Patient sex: M
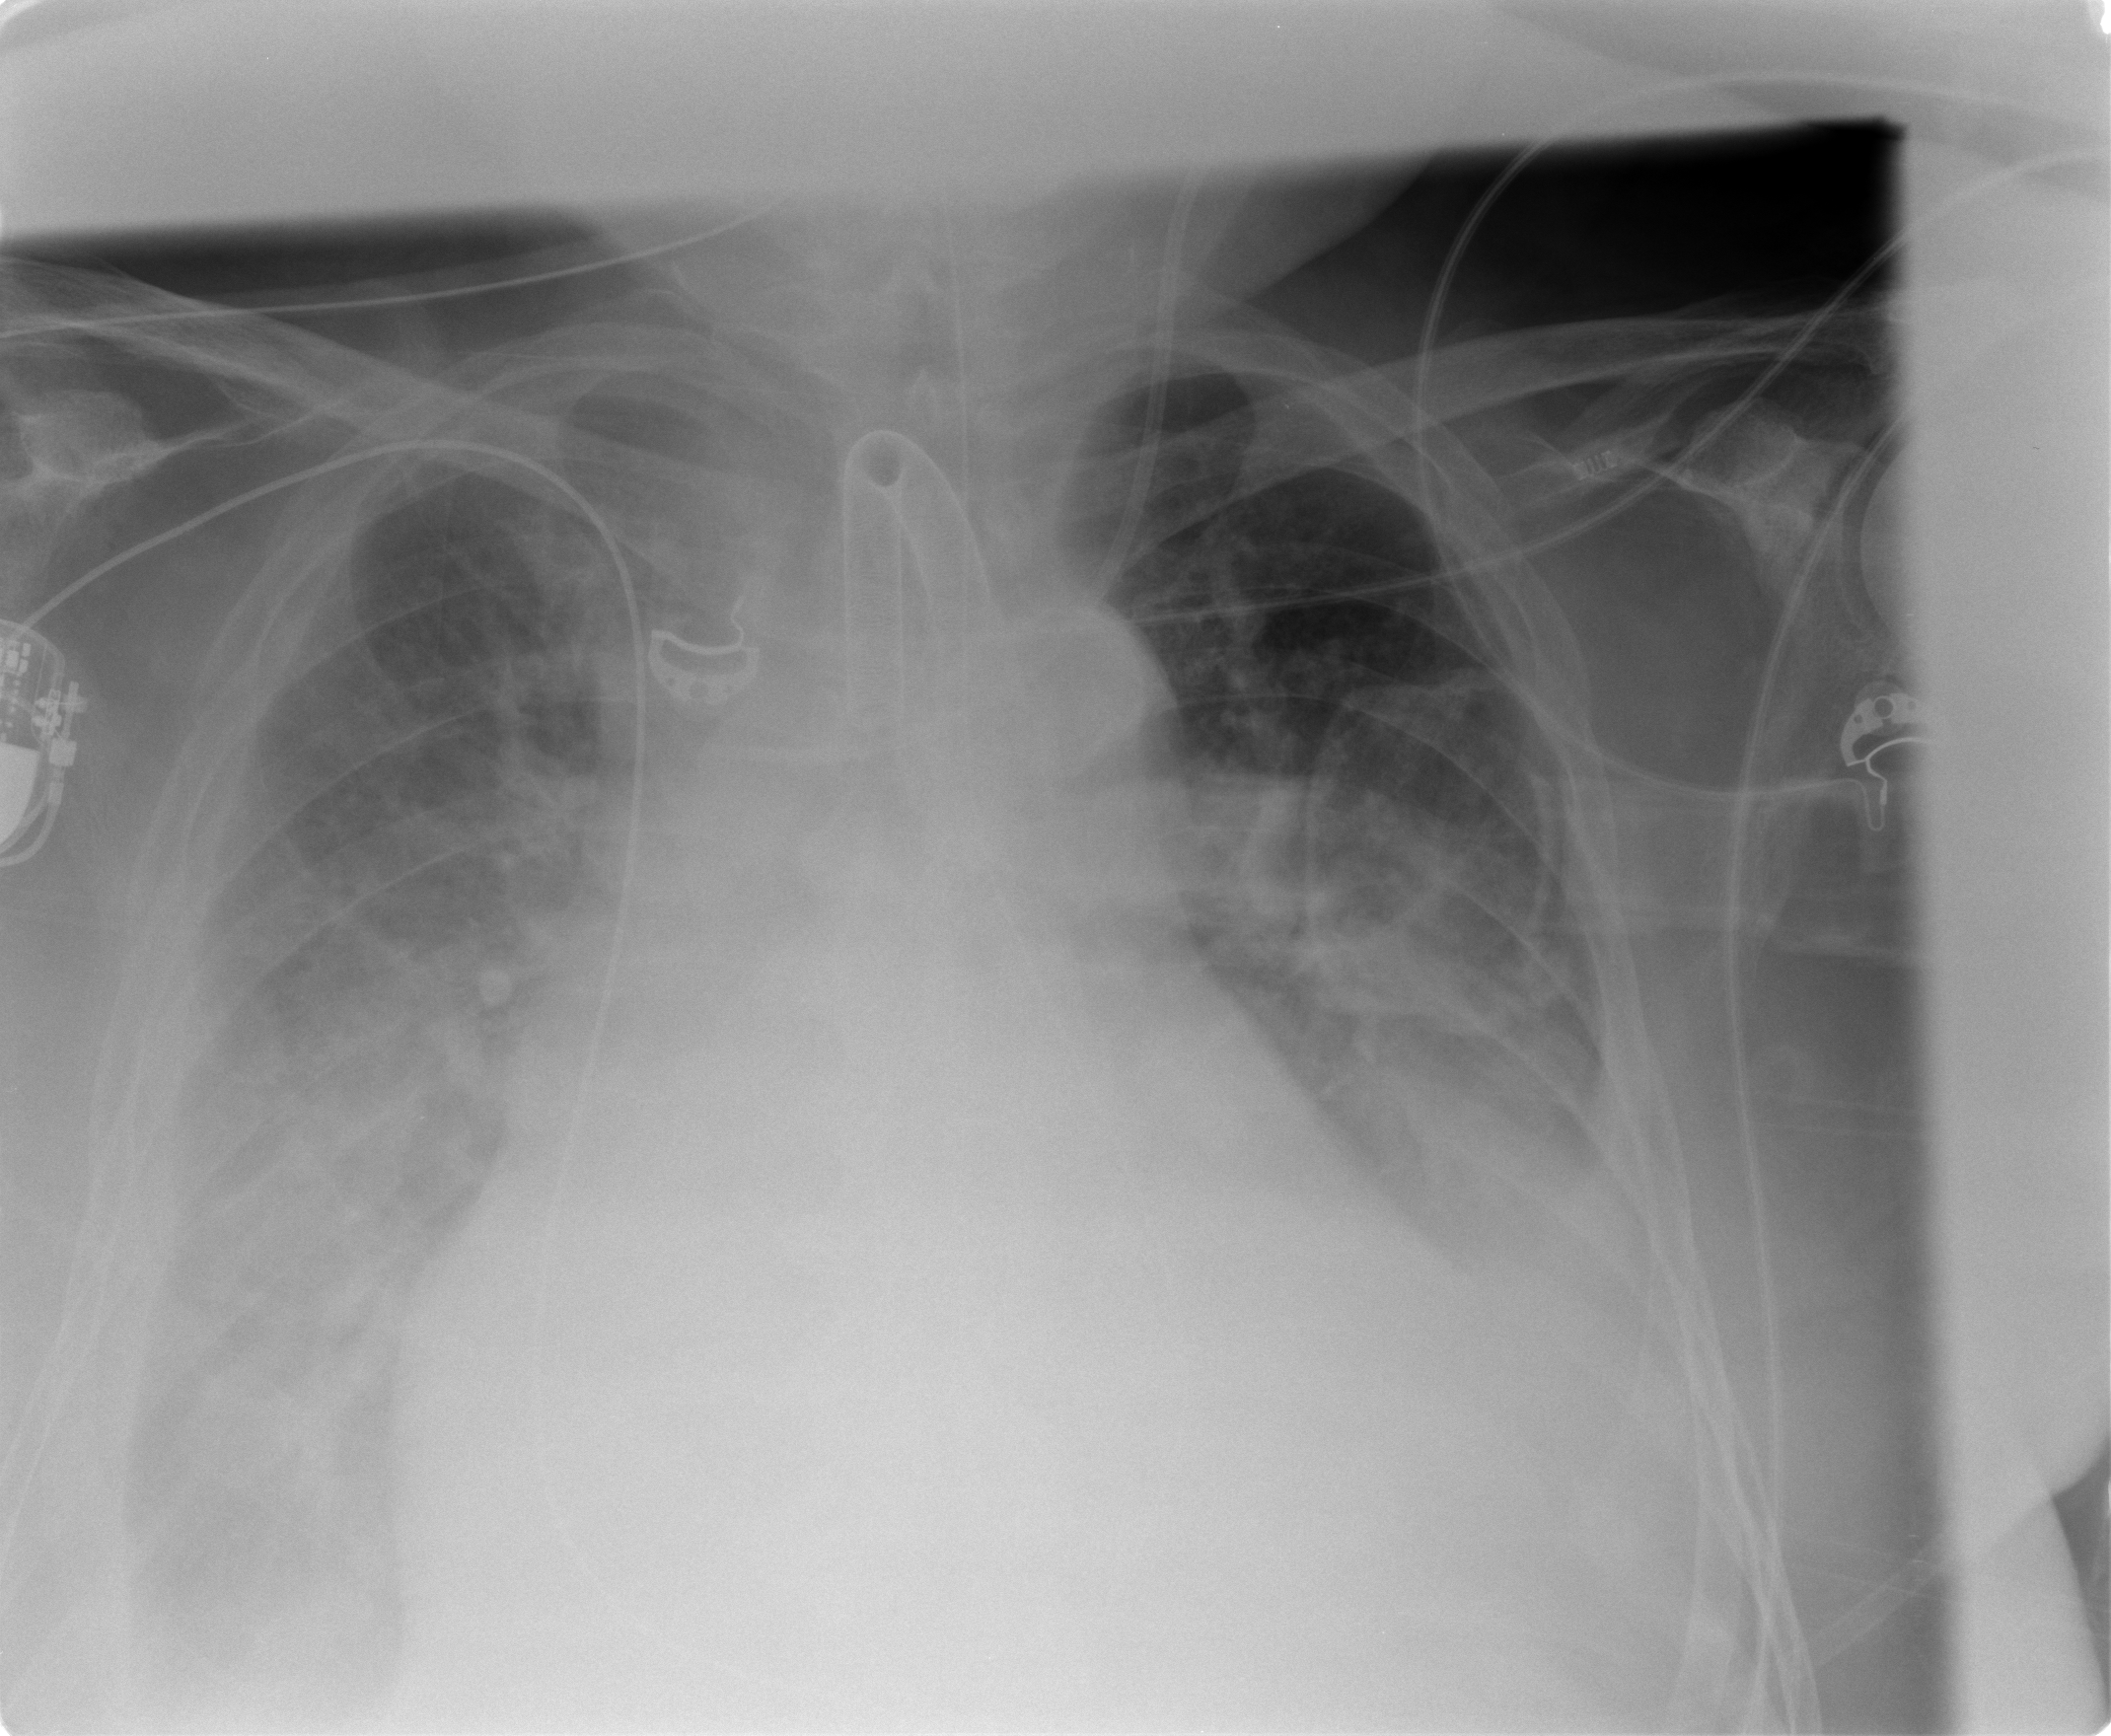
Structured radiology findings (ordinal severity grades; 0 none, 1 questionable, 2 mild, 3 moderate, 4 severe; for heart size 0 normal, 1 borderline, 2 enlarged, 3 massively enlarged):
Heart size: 3
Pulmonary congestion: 2
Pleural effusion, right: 3
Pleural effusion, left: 2
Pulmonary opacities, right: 0
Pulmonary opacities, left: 0
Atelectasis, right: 3
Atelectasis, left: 2